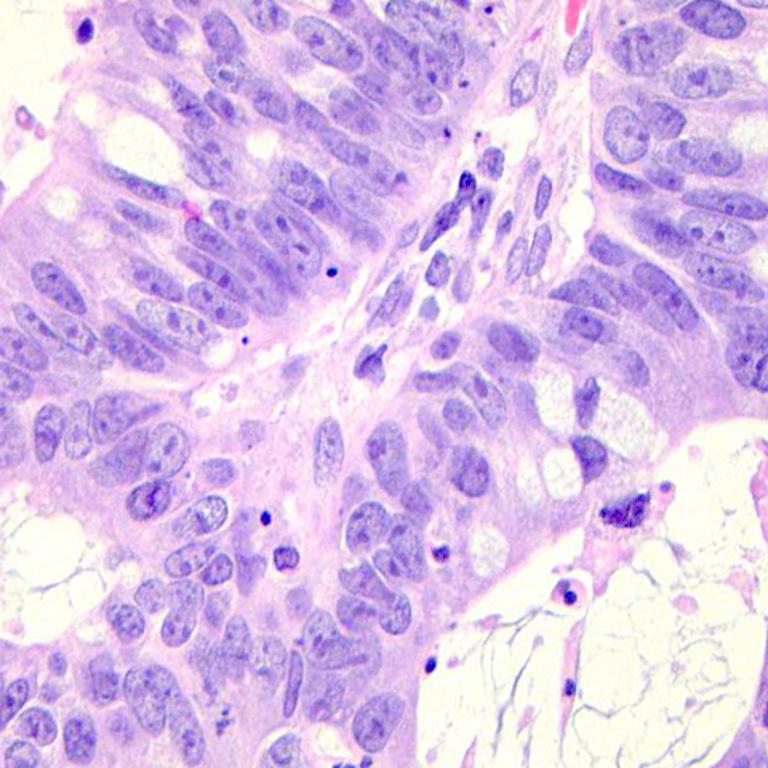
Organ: colon
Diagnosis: adenocarcinomas